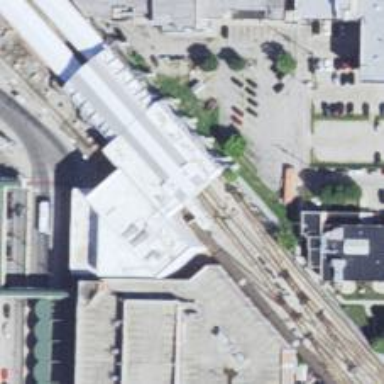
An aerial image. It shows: Building passage tunnel with electrified rail.